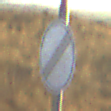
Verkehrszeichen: EndeSaemtlicherBegrenzungen
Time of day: SunriseSunset
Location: Outdoor (Nature)
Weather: Clear
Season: NotSpecified
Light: Natural